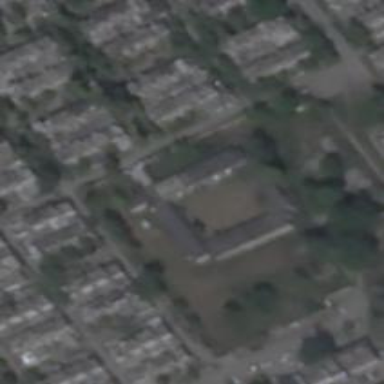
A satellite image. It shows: School building.